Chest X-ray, AP view. Patient: 47 years old, sex F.
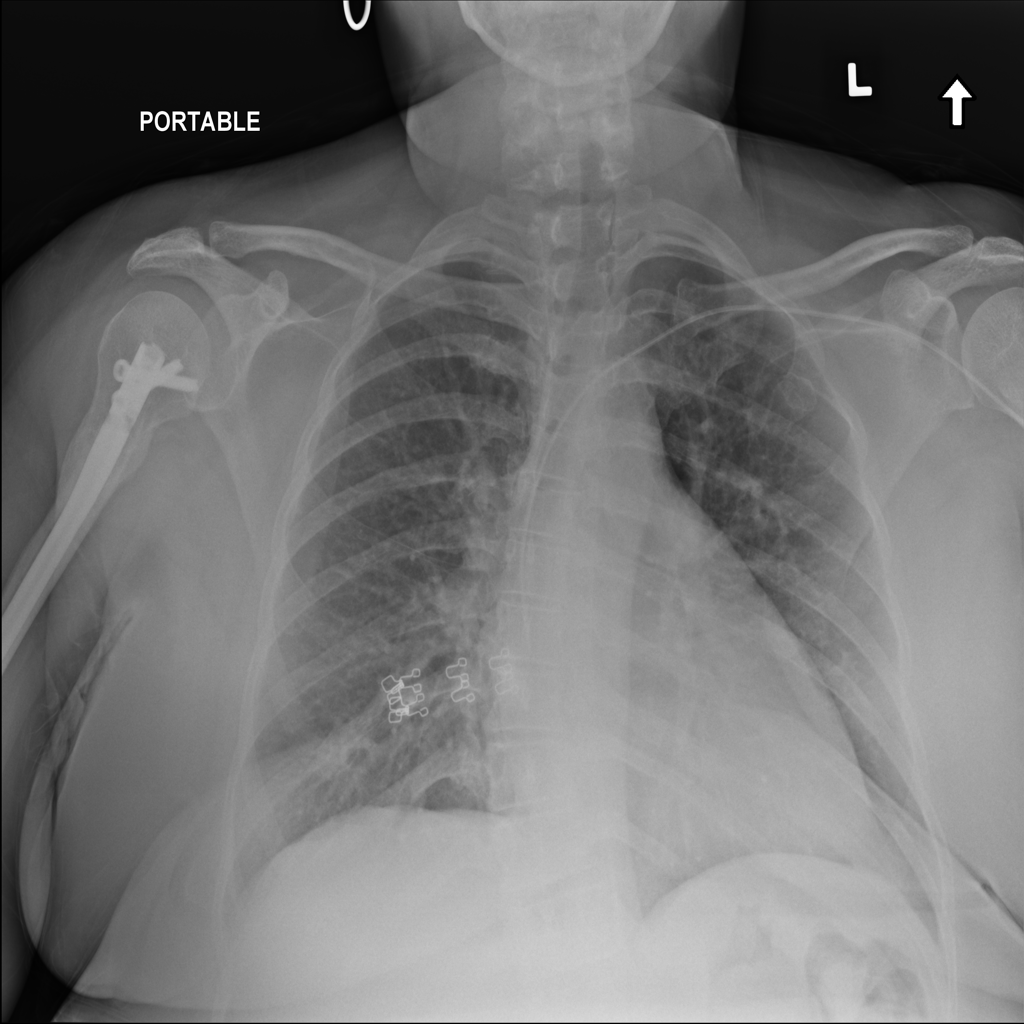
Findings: No Finding